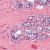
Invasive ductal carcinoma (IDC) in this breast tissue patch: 0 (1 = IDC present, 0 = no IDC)